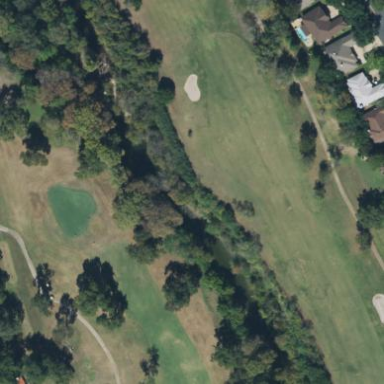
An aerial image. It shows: Rough area in golf course.